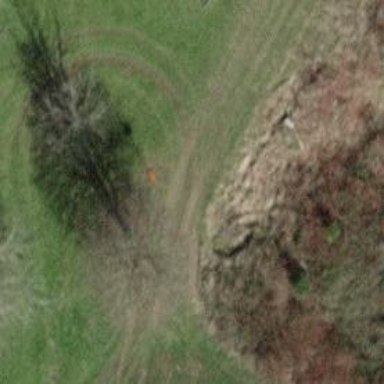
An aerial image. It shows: Pipeline marker.